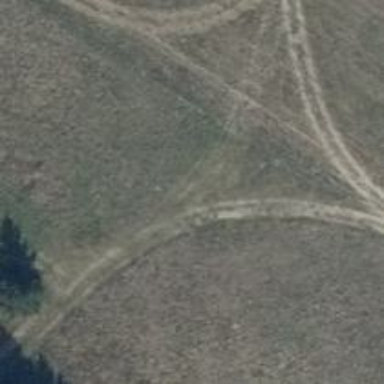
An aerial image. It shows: Track road with grade4 tracktype.